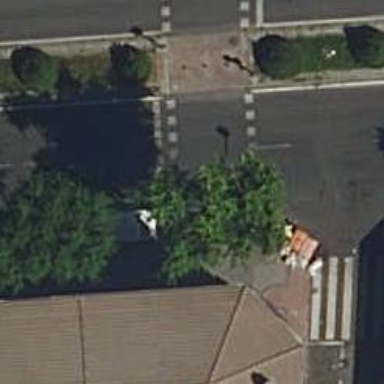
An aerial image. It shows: Road with traffic signals.